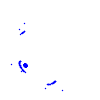
Particle: kaon